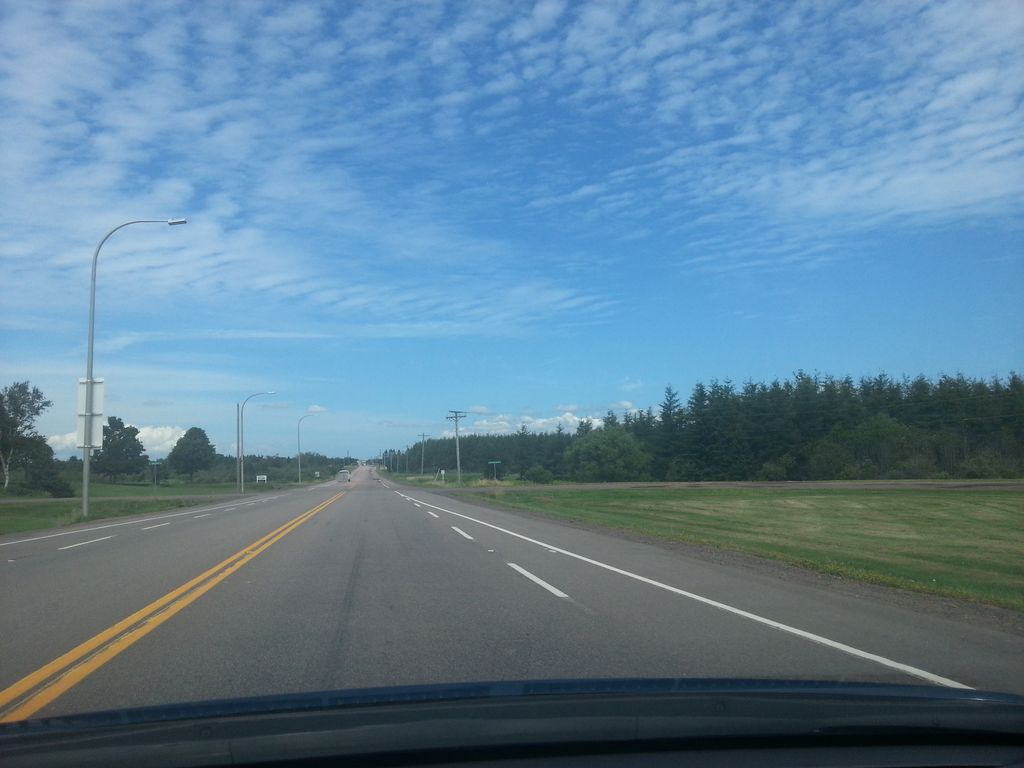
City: charlottetown